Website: walmart
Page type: newsletter-management
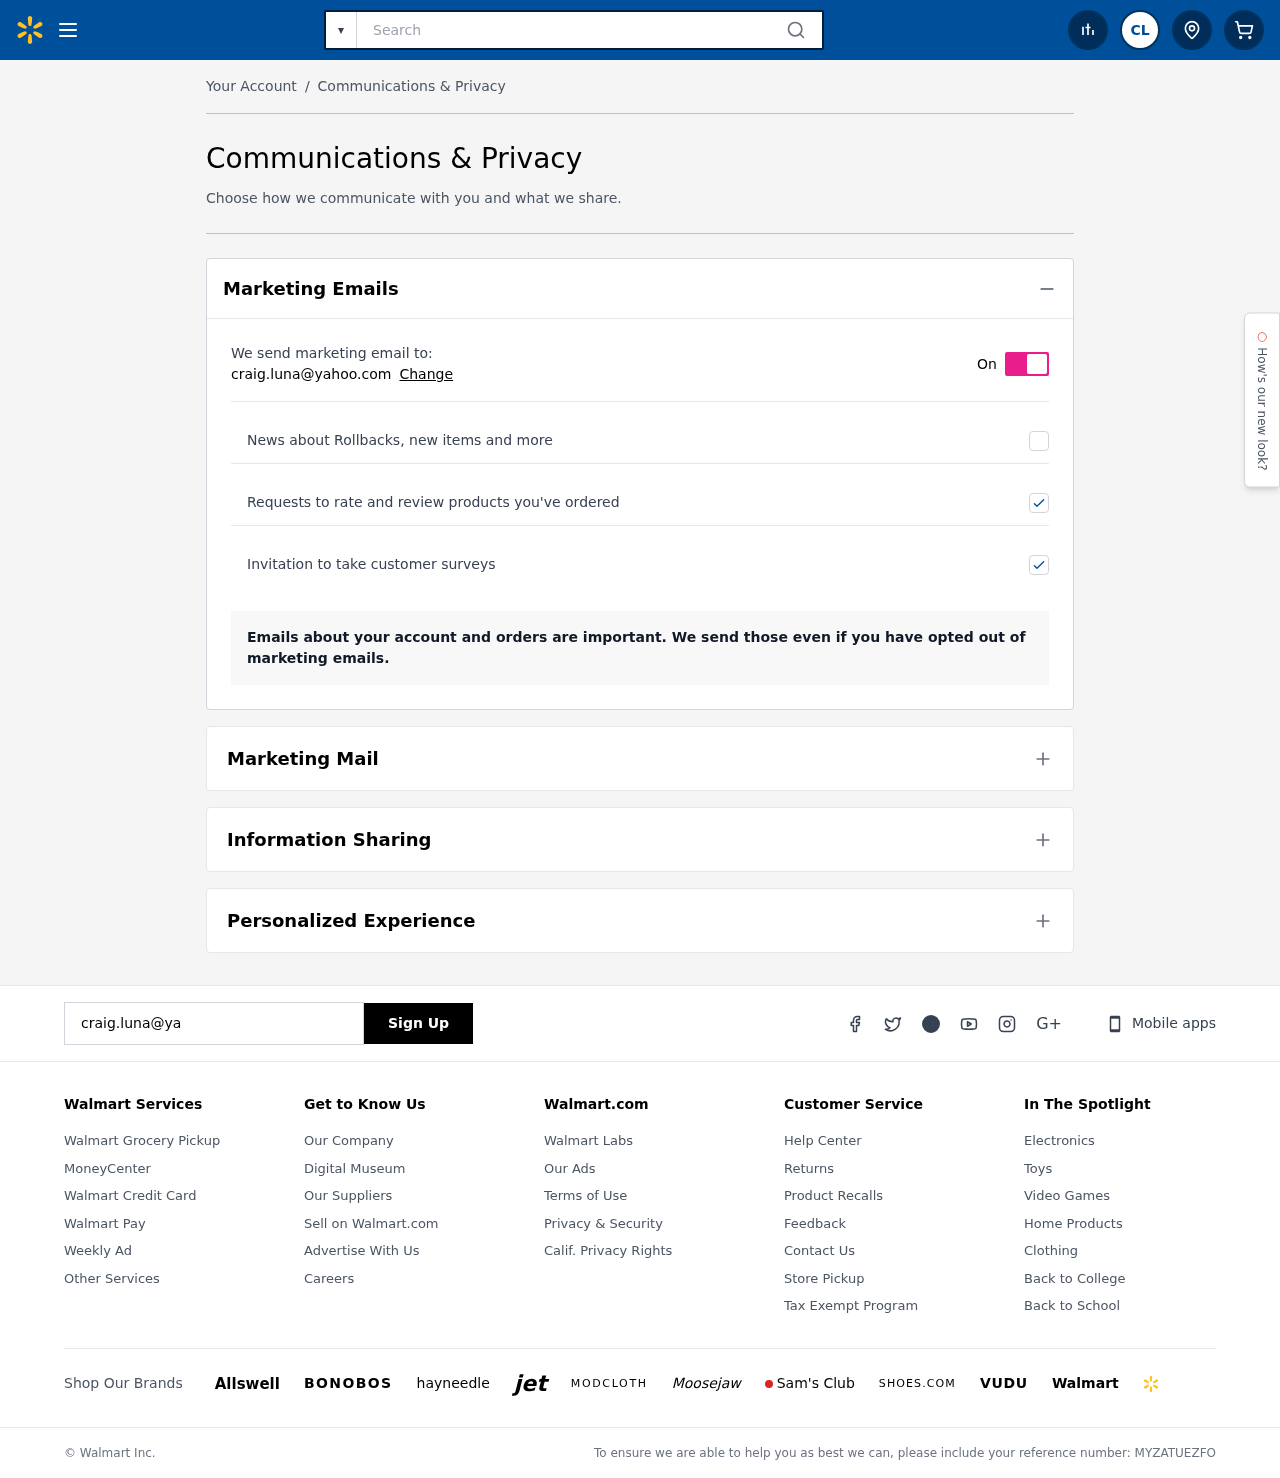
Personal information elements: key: PII_EMAIL
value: craig.luna@yahoo.com
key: PII_INITIALS
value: CL
Search elements: key: HEADER_SEARCH
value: Search